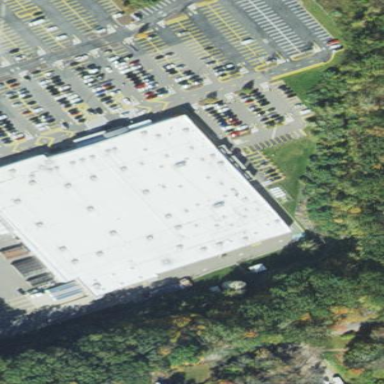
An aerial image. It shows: Retail building housing supermarket.